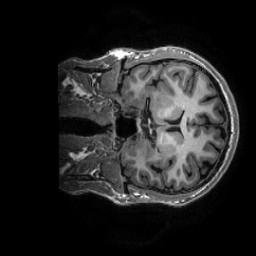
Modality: T1w
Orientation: coronal
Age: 26
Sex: male
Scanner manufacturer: ge
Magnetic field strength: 3 T
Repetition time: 0.0073 s
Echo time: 0.003 s